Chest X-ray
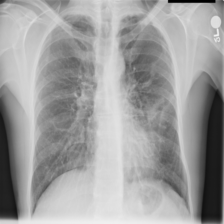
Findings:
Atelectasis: negative
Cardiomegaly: negative
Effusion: negative
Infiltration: negative
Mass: negative
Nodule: positive
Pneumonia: negative
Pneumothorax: negative
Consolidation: negative
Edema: negative
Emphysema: negative
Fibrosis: negative
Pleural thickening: negative
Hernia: negative